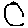
Label: circle